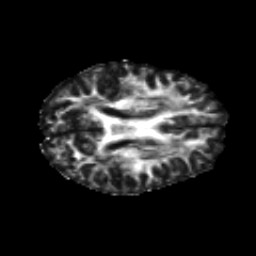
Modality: FA
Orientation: axial
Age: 31
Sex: female
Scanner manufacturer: siemens
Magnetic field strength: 3 T
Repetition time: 8.8 s
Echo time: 0.085 s